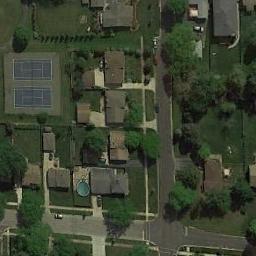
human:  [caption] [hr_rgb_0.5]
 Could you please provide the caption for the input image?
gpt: Numerous buildings are beside the tennis courts .

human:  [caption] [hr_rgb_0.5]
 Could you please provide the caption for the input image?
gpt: There is a small tennis court in the lower right corner .

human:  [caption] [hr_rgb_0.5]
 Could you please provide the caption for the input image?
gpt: The tennis court is on the grass next to some buildings and trees .

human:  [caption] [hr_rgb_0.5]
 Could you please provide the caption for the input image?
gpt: Tennis court built next to residential area .

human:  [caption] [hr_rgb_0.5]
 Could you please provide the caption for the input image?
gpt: There are some buildings and green trees beside the tennis court .